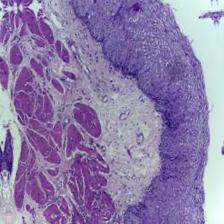
Diagnosis: Normal